Interaction volume radius: 5 \u00c5
Interaction volume height: 25 \u00c5
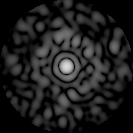
Disorder parameter: 0.8385